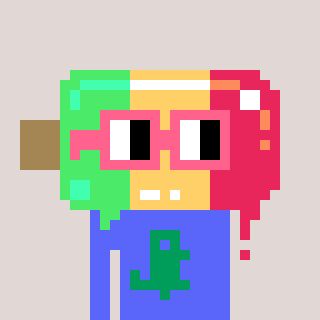
a pixel art character with square pink glasses, a icepop-shaped head and a purple-colored body on a warm background